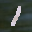
Label: 1